CT reconstruction: convct
Segmentation target: spine
Patient: M, age 57
ISS stage: Stage 3
Metal implant: yes
Notes: Metal implant in spine
Axial slice:
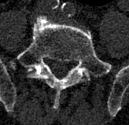
Sagittal slice:
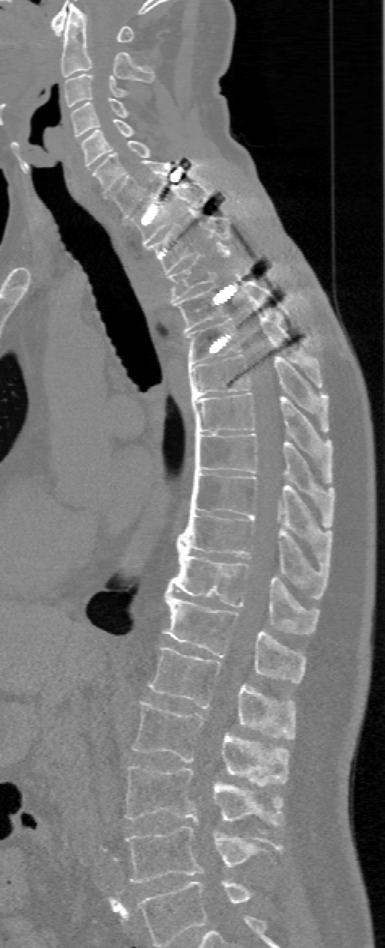